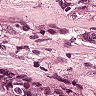
Metastatic tissue present: yes